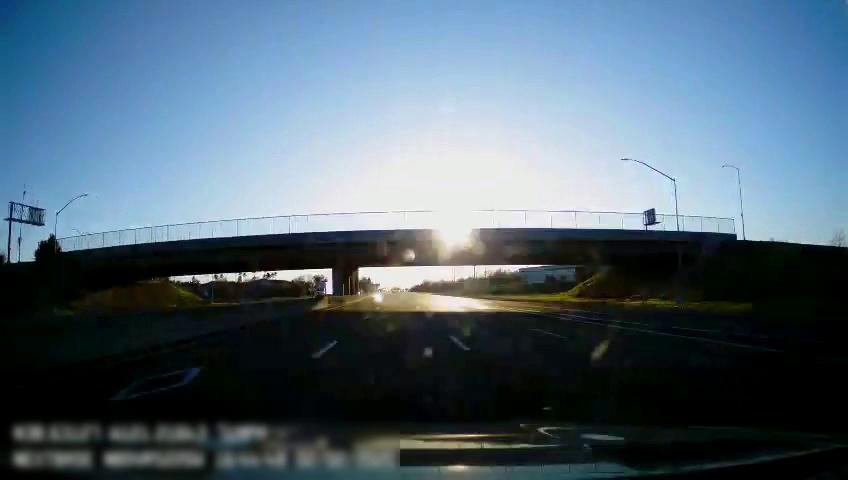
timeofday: Day
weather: Sunny
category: Drivable Space
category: Vehicles | Truck
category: Lanes | Alternate Lane
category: Lanes | Alternate Lane
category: Lanes | Current Lane
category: Lanes | Current Lane
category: Lanes | Alternate Lane
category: Lanes | Alternate Lane
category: Lanes | Alternate Lane